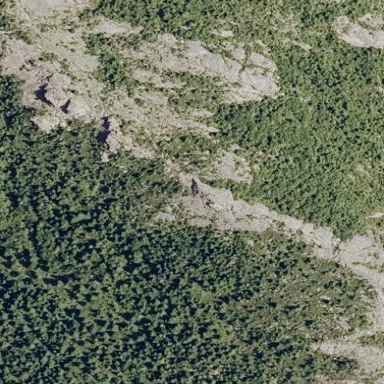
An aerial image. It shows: Landscape dominated by bare rock.